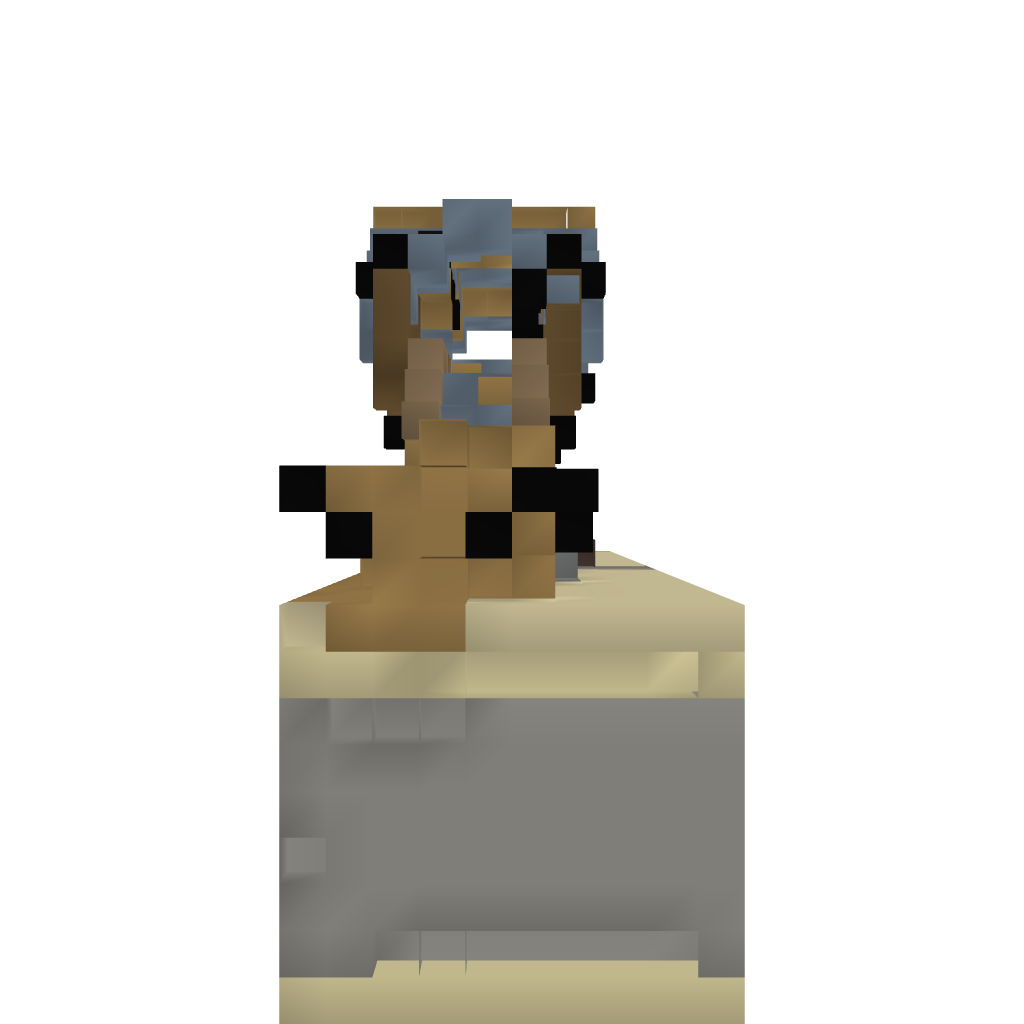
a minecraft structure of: Automated Gate - Day/Night Castle/Wall